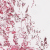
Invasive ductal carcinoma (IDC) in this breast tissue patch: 0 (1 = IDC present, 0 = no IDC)